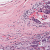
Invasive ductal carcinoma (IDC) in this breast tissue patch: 1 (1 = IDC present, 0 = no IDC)